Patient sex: M
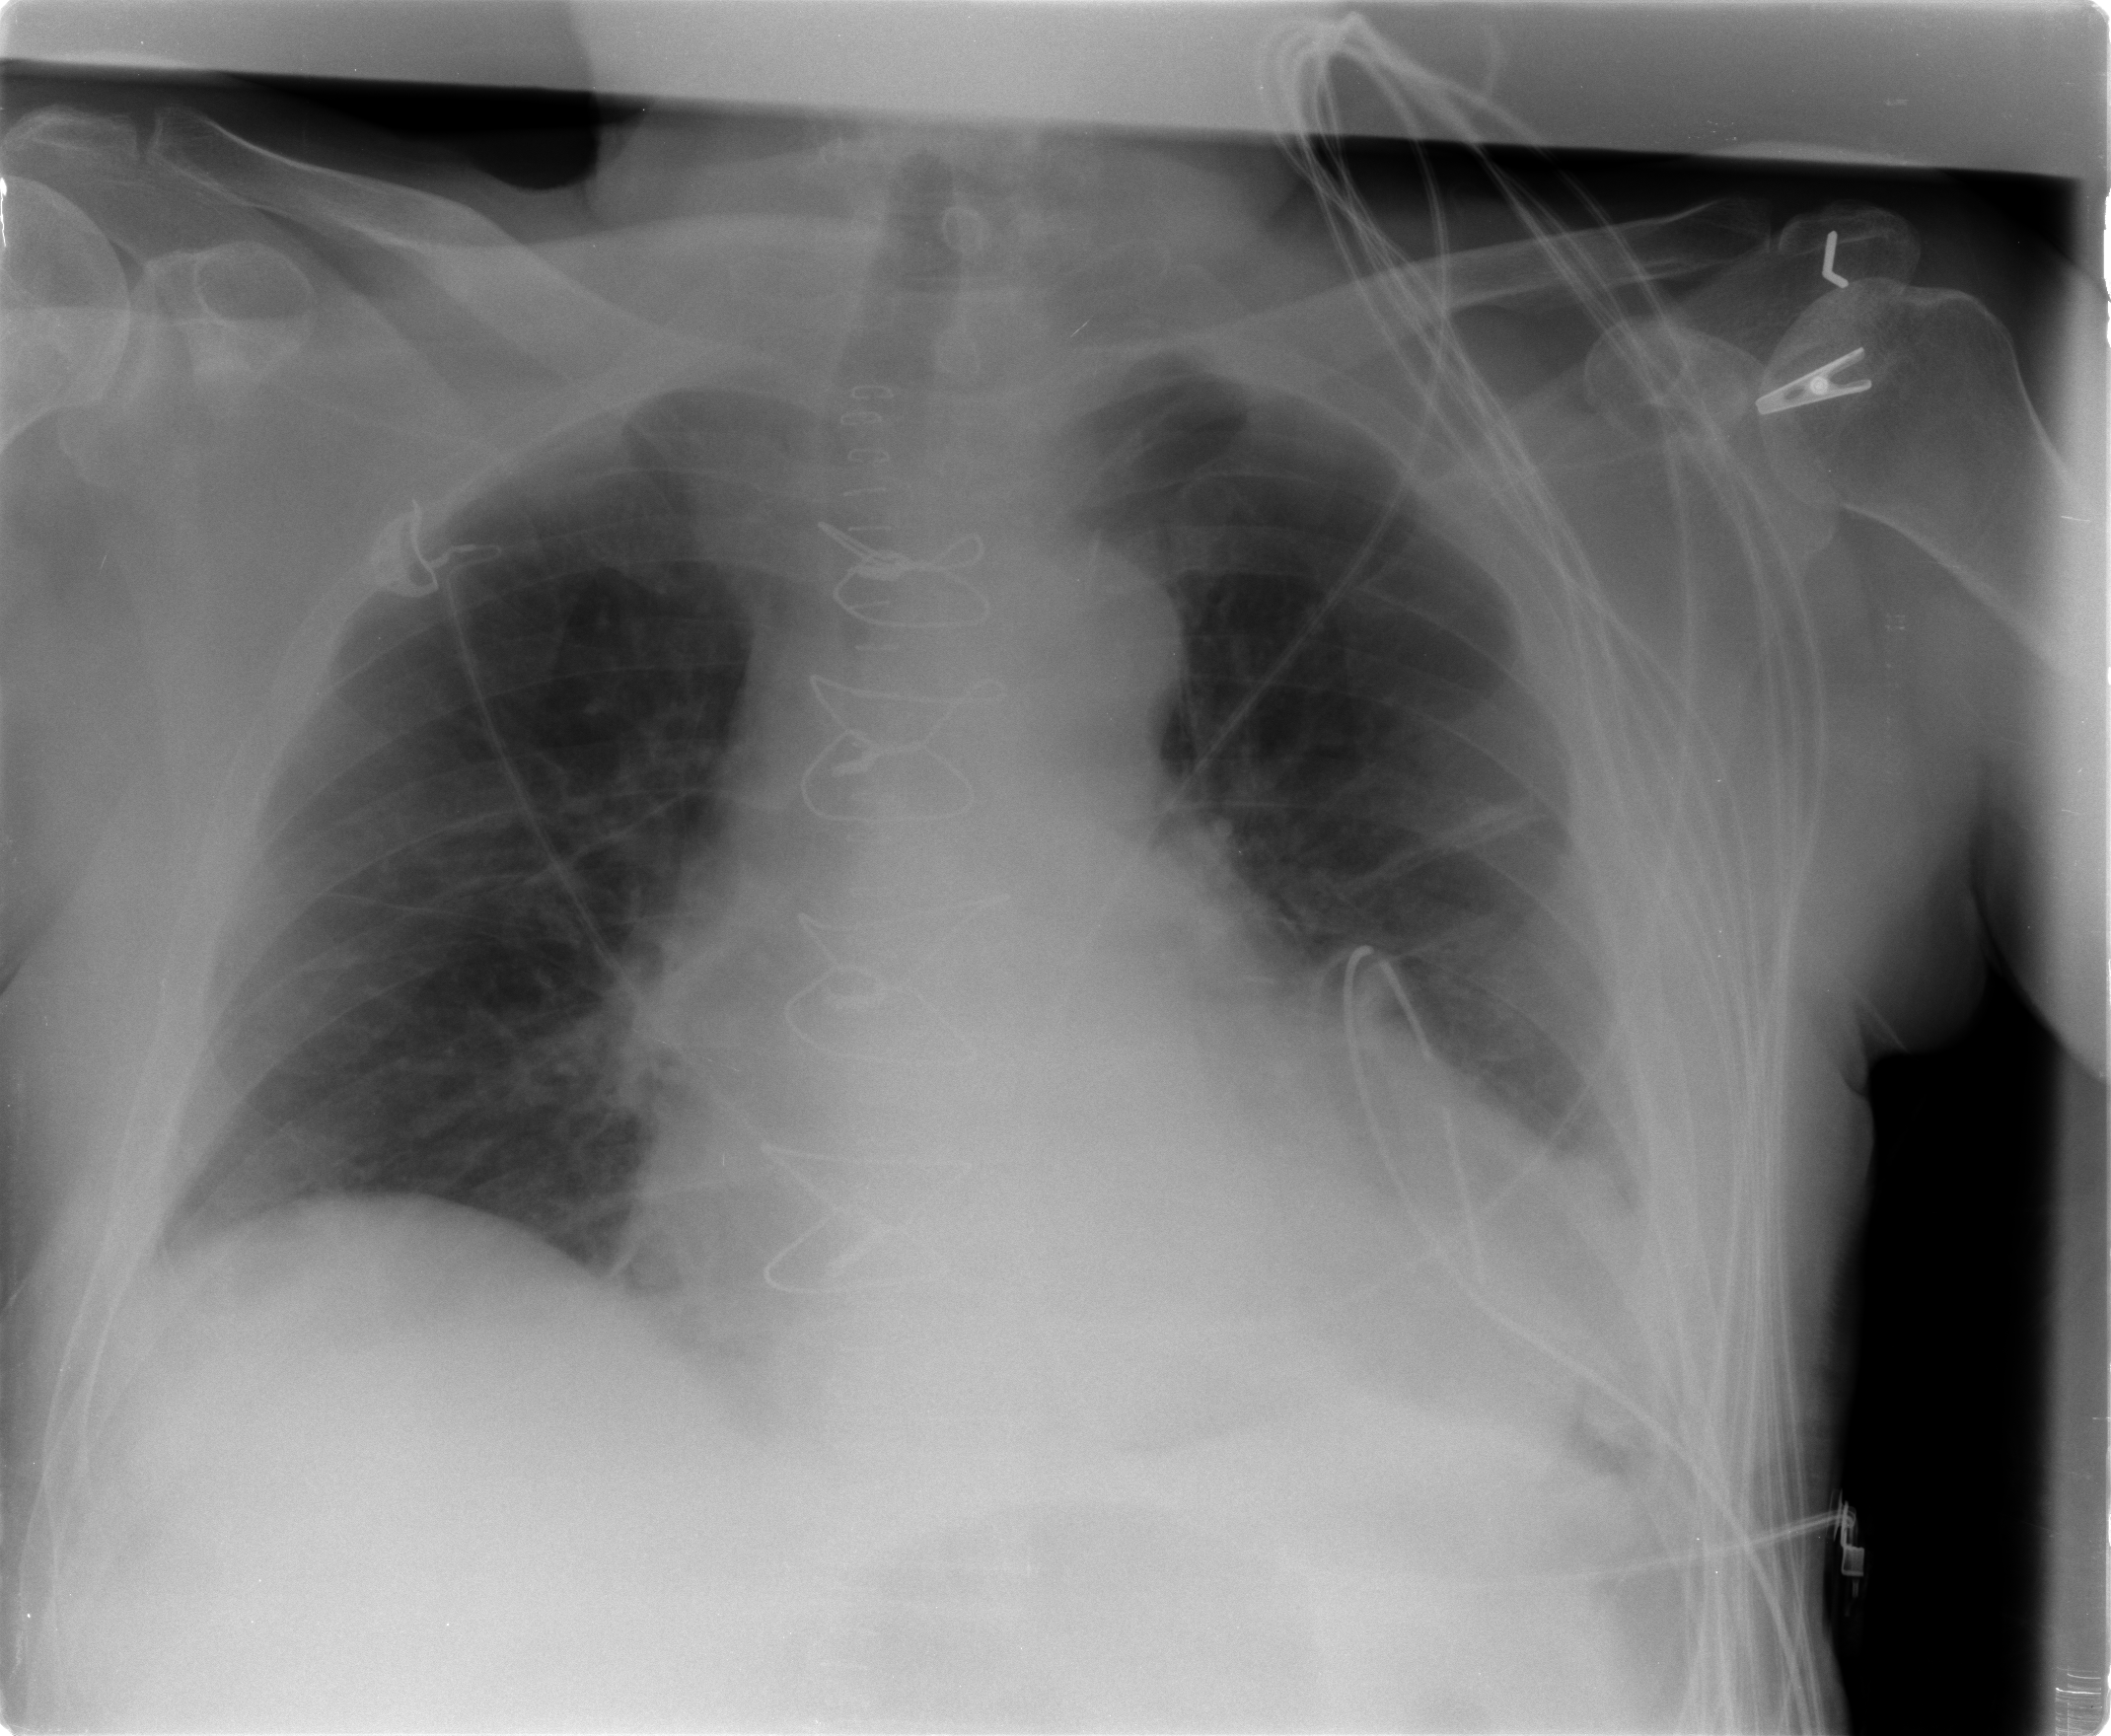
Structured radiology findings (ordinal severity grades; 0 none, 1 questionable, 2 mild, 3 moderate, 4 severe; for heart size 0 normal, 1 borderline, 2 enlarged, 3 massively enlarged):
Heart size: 2
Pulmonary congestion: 2
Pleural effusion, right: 0
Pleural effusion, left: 1
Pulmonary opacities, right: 1
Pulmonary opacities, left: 1
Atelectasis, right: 1
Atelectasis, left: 2